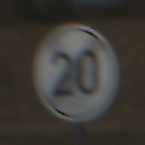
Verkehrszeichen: EndeGeschwindigkeit20
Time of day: Midday
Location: Outdoor (RoadRail)
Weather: Clear
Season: Summer
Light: Natural